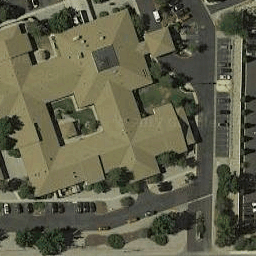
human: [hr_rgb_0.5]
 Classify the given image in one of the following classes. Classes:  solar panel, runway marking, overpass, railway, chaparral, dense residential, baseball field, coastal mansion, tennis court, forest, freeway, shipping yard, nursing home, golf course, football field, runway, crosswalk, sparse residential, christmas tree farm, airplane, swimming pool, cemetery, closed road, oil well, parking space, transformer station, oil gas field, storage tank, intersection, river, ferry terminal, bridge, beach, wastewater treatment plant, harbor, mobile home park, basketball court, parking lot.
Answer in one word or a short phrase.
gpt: nursing home